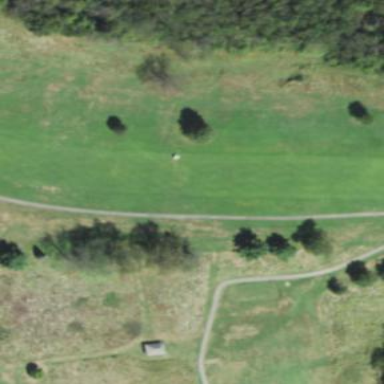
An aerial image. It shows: Golf fairway on pitch.